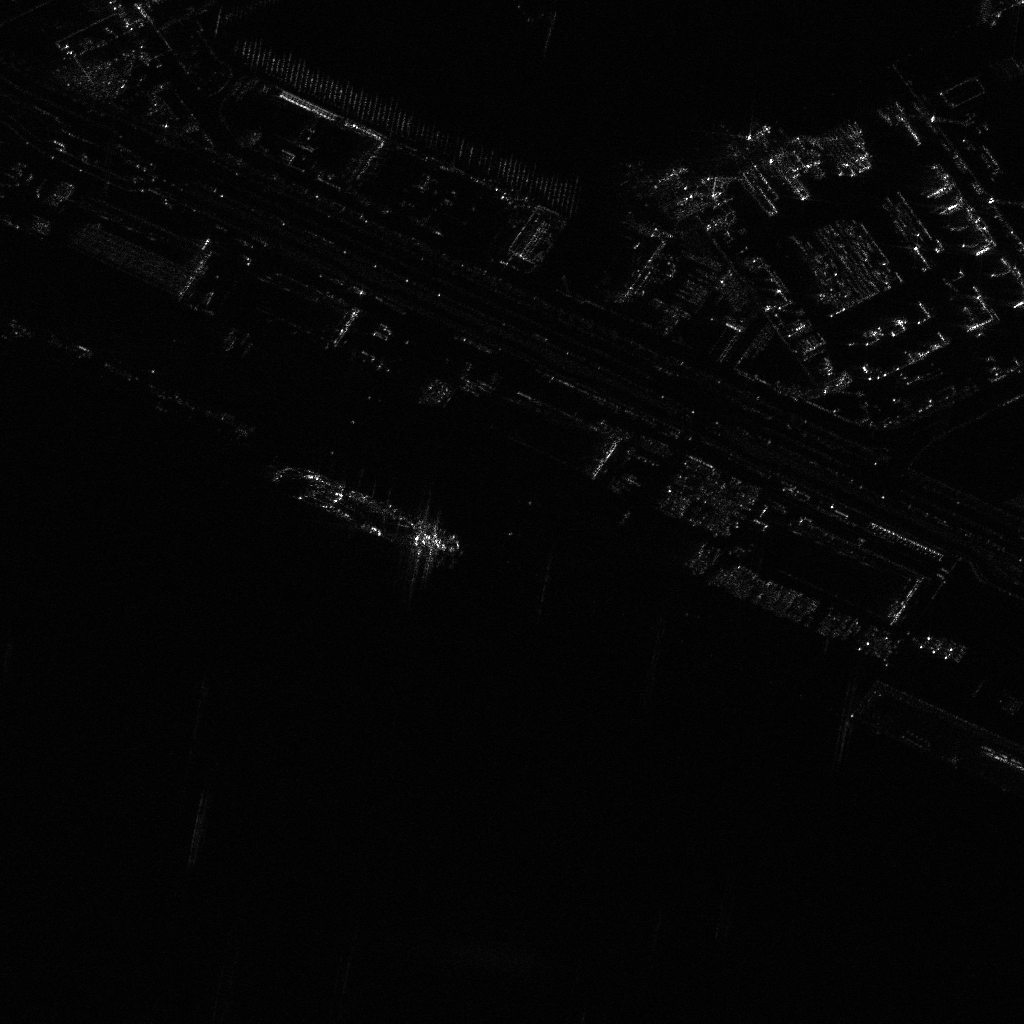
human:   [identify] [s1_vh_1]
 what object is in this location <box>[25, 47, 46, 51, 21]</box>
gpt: <ref>1 medium ore-oil at the center</ref>